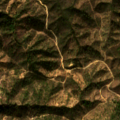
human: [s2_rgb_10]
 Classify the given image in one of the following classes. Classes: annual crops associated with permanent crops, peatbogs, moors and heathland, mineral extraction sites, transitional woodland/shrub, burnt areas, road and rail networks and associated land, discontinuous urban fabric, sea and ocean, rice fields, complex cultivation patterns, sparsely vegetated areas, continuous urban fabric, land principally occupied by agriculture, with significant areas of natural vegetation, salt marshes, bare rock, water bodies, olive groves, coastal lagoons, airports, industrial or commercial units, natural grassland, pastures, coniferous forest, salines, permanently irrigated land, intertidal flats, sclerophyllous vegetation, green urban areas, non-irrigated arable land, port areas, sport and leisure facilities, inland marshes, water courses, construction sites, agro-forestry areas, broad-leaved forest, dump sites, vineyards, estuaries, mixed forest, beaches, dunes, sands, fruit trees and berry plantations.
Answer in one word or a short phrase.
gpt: broad-leaved forest, transitional woodland/shrub